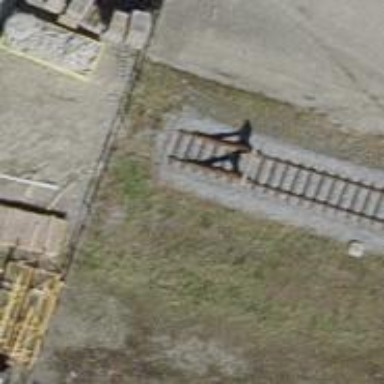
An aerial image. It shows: Railway buffer stop.